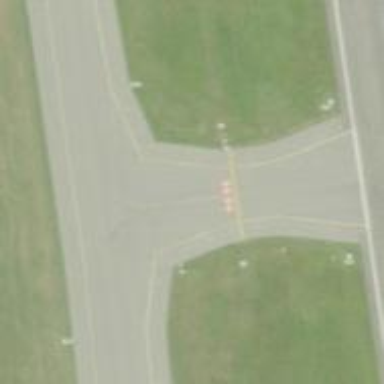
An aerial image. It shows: Image of taxiway at airport.